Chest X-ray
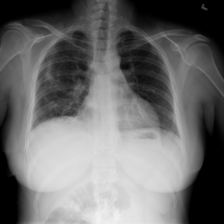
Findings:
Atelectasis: negative
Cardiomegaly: negative
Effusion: negative
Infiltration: negative
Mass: negative
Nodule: negative
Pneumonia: negative
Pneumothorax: positive
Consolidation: negative
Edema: negative
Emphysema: negative
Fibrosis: negative
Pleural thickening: negative
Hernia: negative